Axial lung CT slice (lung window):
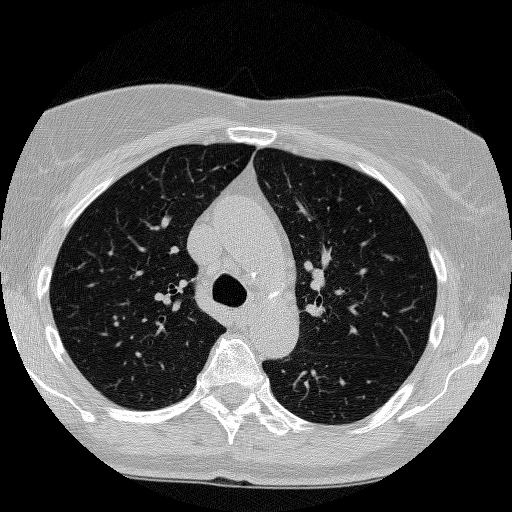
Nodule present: no